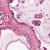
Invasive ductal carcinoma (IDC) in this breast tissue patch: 0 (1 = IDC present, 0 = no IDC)